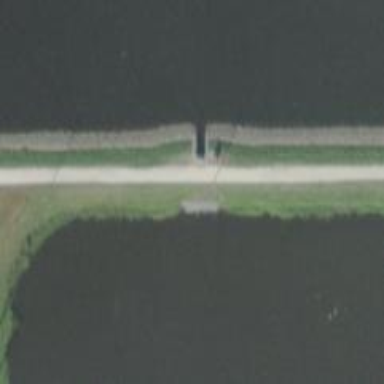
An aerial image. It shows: Weir along the waterway.